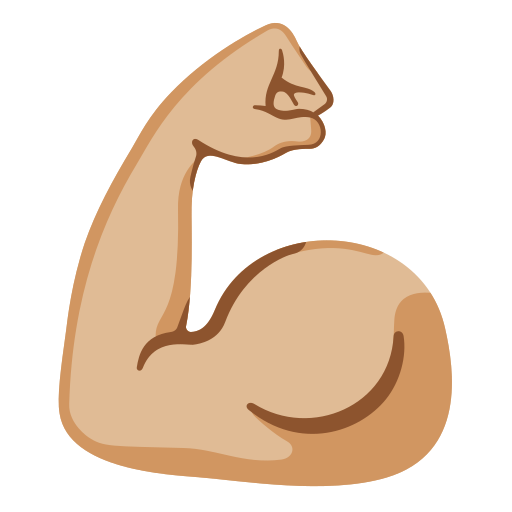
Emoji: 💪🏼